Question: I was wondering why my system says it is running the php from the
directory when in fact it was running it from the .
When I did a phpinfo() on a file in the directory of the folder, I received this however the changes to the configuration file wasn't impacting the server until I searched the whole system for a php.ini file and found the php.ini file under the cli/ directory:

Hopefully you can see it. I wasn't sure exactly how to put in onto SO.
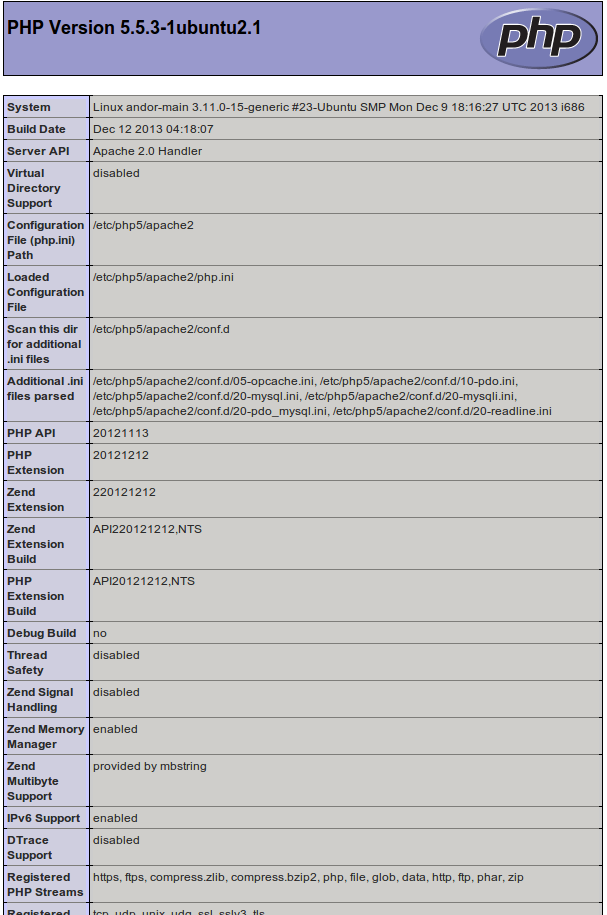
Answer: In your environment when php runs in command line mode it uses '/etc/php5/cli/php.ini'.
When you access it from browser php is running from apache. So then '/etc/php5/apache2/php.ini' is used.